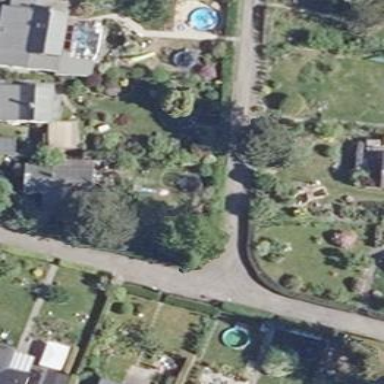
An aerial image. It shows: Plot within allotments.